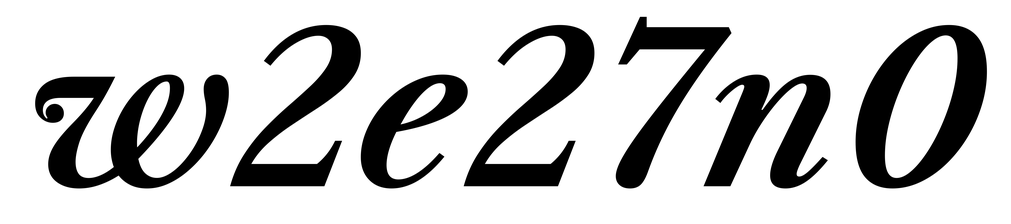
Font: LibreCaslonText-Italic_SemiBold_Italic